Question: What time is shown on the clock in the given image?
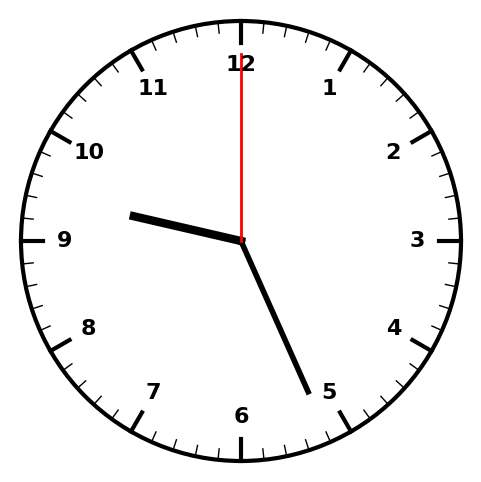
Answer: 09:26:00